Question: I have a basic RIFF AVI made in the early 1990's and I'm tyring to make a basic video player in native VB/C# code. According to the header, it uses the old MS RLE codec. The bitmap header in the AVI indicates it is RLE8 compressed.

1. the is the result of the raw 'xxdc' compressed data written to a bitmap pragmatically created from scratch and opened in Windows Photo Viewer
2. the same frame extracted using VirtualDub
3. the code below decompressing the RLE8 bitmap
The problem is both the code below AND Windows does the same thing, portions are missing which leads me to the following from an old <URL>;
> (GDI's RLE isn't the same as AVI's RLE)".
The problem is I cannot find the difference :(. I cannot find any sources on the internet or any material on MSDN.
I ported an RLE8 decompression sample from htttp://dirkbertels.net/computing/bitmap_decompression.php to VB (bitmap structures omitted for brevity). It works a treat. Problem is it doesn't work correctly for AVI frames that use RLE8.
'''
Dim firstByte As Byte
Dim secondByte As Byte
Dim currX As UInteger = 0
Dim currY As UInteger = 0
Dim i As UInteger
Do
firstByte = br.ReadByte
If 0 <> firstByte Then
' Encoded Mode
secondByte = br.ReadByte
For i = 0 To firstByte - 1
frame.SetPixel(currX, currY, _bitmap.biClut(secondByte))
currX += 1
Next i
Else
' Absolute Mode
firstByte = br.ReadByte ' store next byte
Select Case firstByte
Case 0 ' new line
currX = 0
currY += 1 ' move cursor to beginning of next line
Case 1 ' end of bitmap
Exit Do
Case 2 ' delta = goto X and Y
currX += CInt(br.ReadByte) ' read byte and add value to x value
currY += CInt(br.ReadByte) ' read byte and add value to y value
Case Else
For i = 0 To firstByte - 1
secondByte = br.ReadByte
frame.SetPixel(currX, currY, _bitmap.biClut(secondByte))
currX += 1
Next i
'If 0 <> (firstByte And &H1) Then
' br.ReadByte()
'End If
If firstByte And &H1 Then ' if the run doesn't end on a word boundary,
br.ReadByte()
End If
End Select
End If
Loop
'''
I'm at a loss now as to how VirtualDub, FFMPEG and others do it without using the old MSRLE.DLL codec... Does anybody have any ideas?
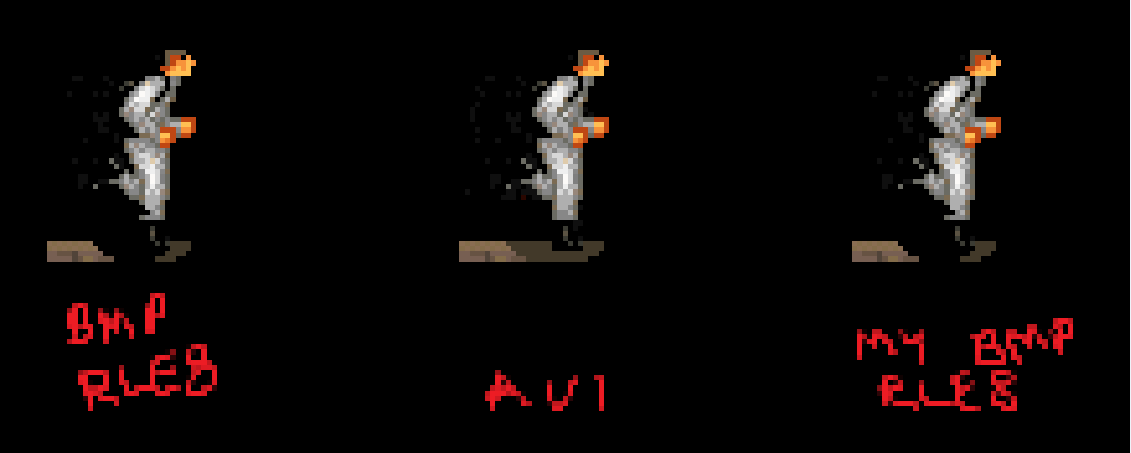
Answer: I found the solution so I'll answer it here so others like me have a starting point.
The frame data WAS decompressing correctly. The issue was me not following the RIFF AVI specs correctly. For my video, each frame is decompressed over the previous.